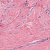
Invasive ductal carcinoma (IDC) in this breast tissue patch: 0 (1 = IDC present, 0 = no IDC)